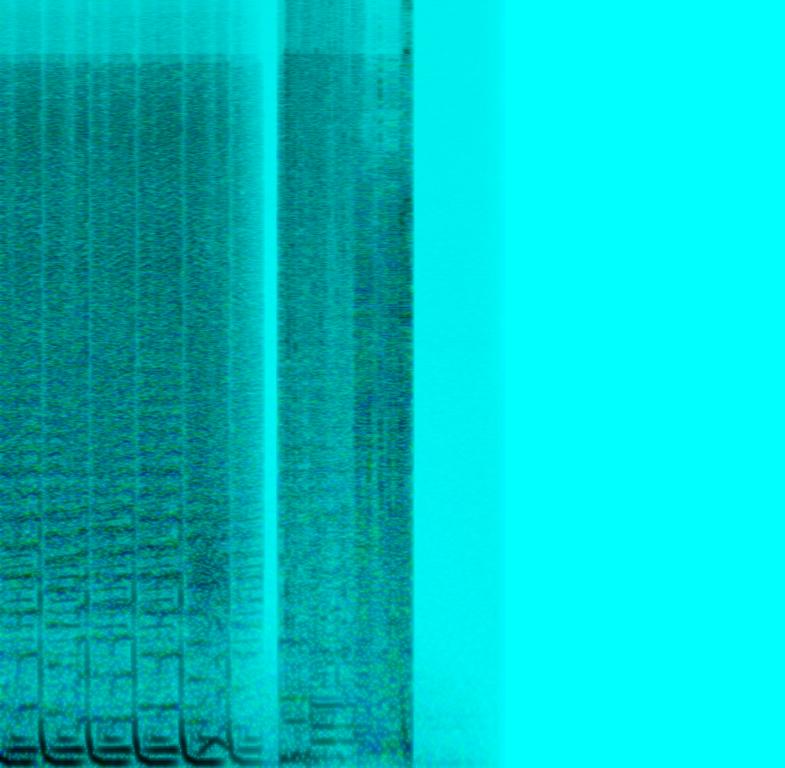
This song is an electronic instrumental. The tempo is fast with booming bass lines, synthesiser arrangement, table turner and digital drums. The music is vibrant, upbeat, pulsating, loud, punchy, buoyant, youthful and has a dance groove. This music is EDM.